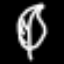
Label: leaf